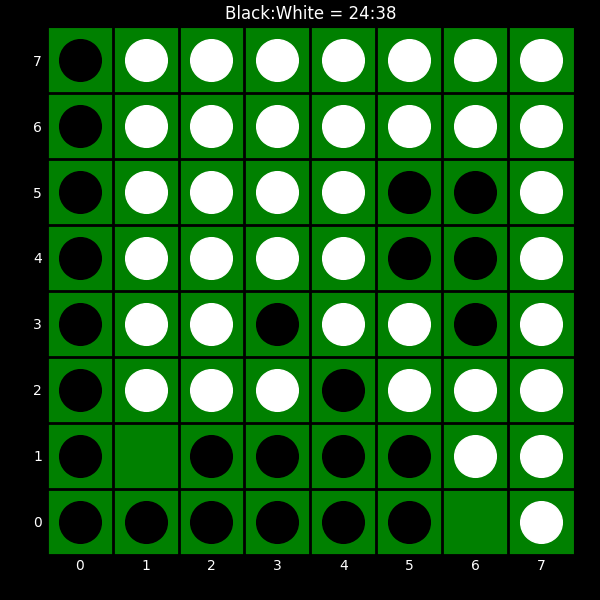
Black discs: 24
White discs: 38